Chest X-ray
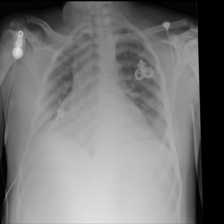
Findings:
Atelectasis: negative
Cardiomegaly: negative
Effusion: negative
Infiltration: negative
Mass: negative
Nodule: negative
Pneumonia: negative
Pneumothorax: negative
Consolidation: negative
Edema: negative
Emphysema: negative
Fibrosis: negative
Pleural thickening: negative
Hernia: negative